Interaction volume radius: 10 \u00c5
Interaction volume height: 40 \u00c5
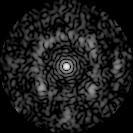
Disorder parameter: 0.6515